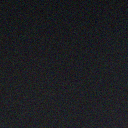
Screen state: off